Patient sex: M
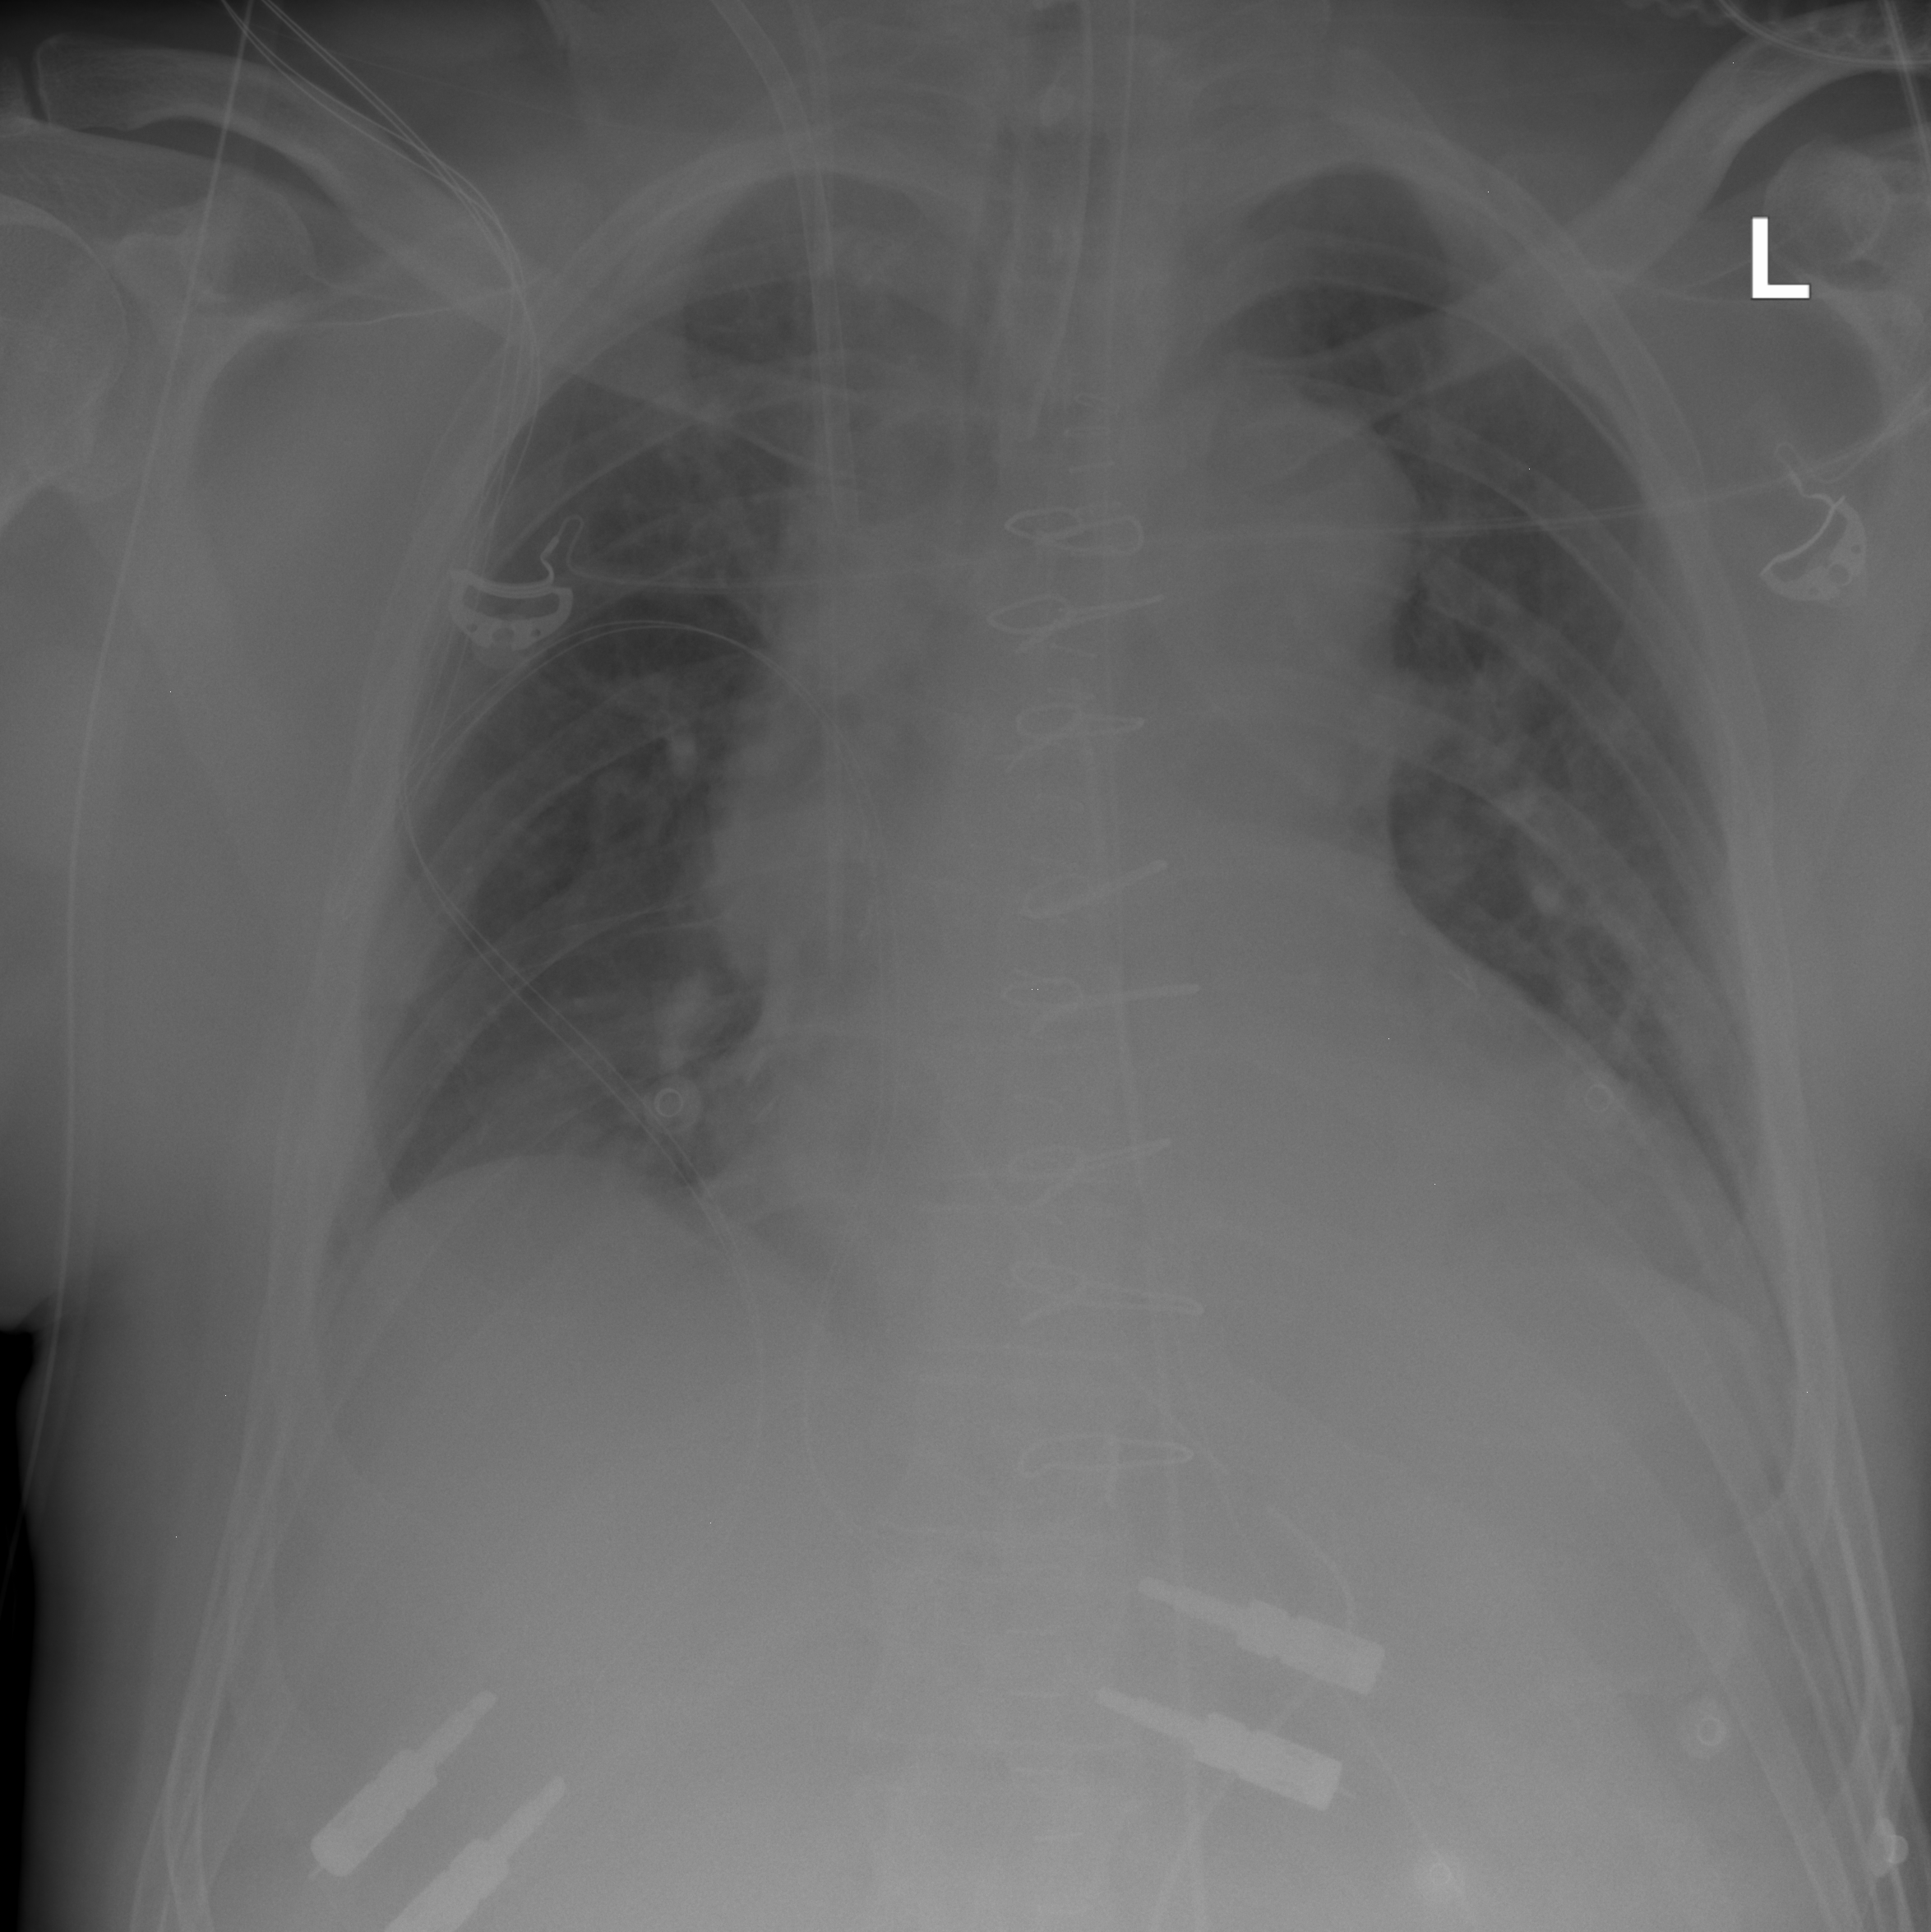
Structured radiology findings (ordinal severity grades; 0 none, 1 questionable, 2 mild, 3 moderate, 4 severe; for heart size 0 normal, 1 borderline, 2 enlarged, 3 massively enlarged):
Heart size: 2
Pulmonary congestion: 2
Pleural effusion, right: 0
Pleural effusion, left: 0
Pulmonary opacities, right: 0
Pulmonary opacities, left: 0
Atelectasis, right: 0
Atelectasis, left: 0